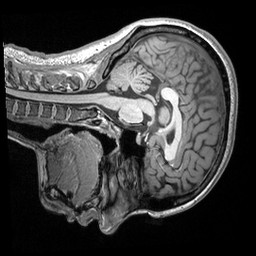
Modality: T1w
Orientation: sagittal
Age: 23
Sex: female
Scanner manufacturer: siemens
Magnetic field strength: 3 T
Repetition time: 2.53 s
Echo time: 0.00298 s